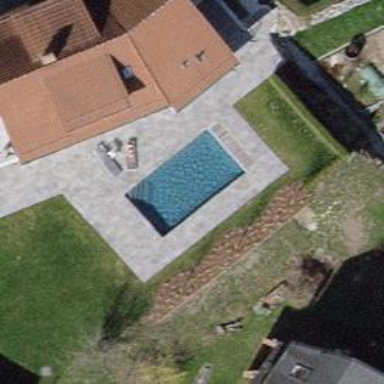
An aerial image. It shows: Swimming pool located in leisure land.